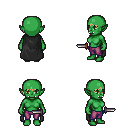
a pixel art fantasy rpg character, female body template, orc, green skin, black cape, magenta pants, plain hairstyle, dagger, four views (front, back, left, right), 2x2 character sprite sheet, small pixel art, hard edges, no anti-aliasing